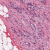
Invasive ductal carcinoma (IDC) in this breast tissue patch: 1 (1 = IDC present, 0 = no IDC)